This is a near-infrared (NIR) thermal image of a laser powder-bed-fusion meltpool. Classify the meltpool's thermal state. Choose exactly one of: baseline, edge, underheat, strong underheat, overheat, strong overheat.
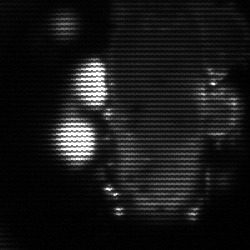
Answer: strong underheat